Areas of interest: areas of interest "Maruquan Overseas Transportation Co., Ltd."
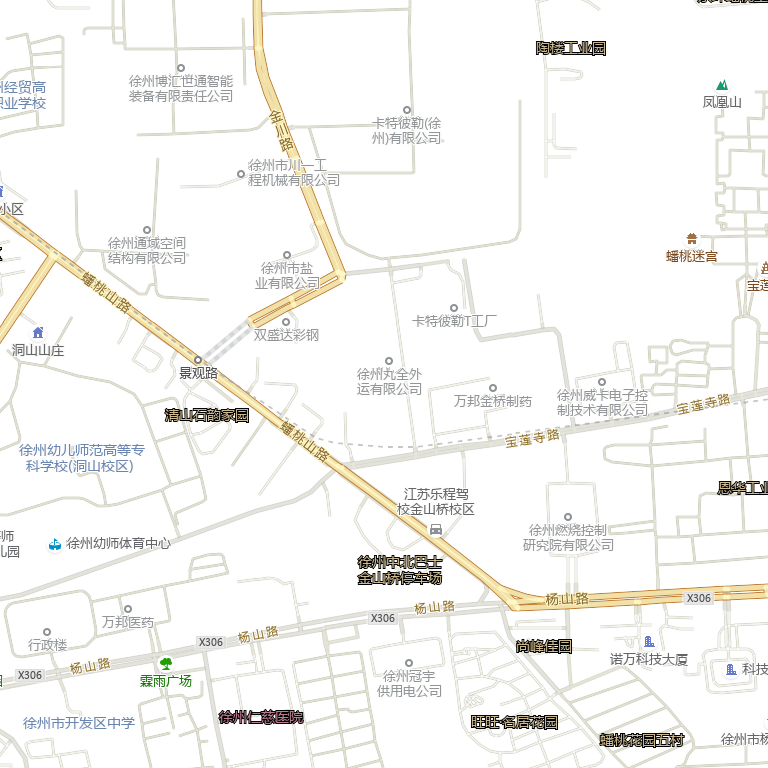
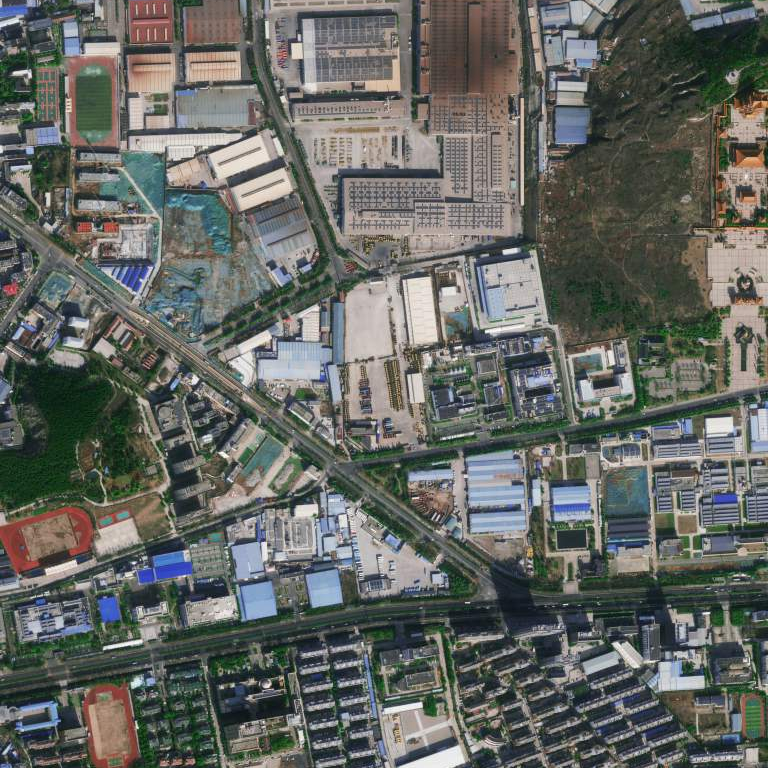